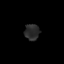
Tissue: lung
Cell type: Epithelial cells
Senescence score: 0.2347
Nuclear area (px): 236
Mean DAPI intensity: 42.39